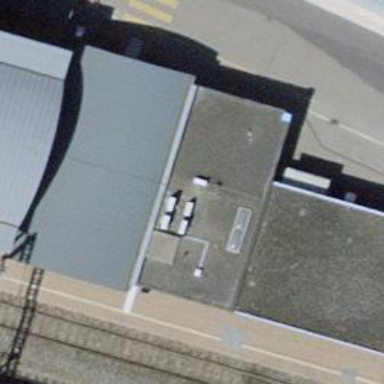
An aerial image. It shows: Kiosk shop.